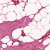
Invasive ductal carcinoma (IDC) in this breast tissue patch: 0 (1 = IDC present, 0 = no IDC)